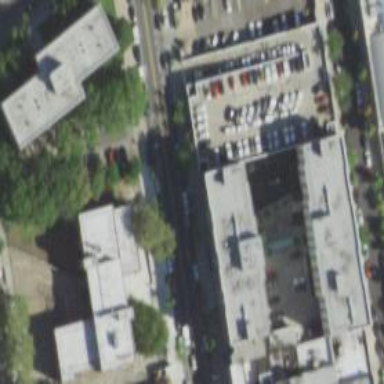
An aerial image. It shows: Multi-storey parking building.